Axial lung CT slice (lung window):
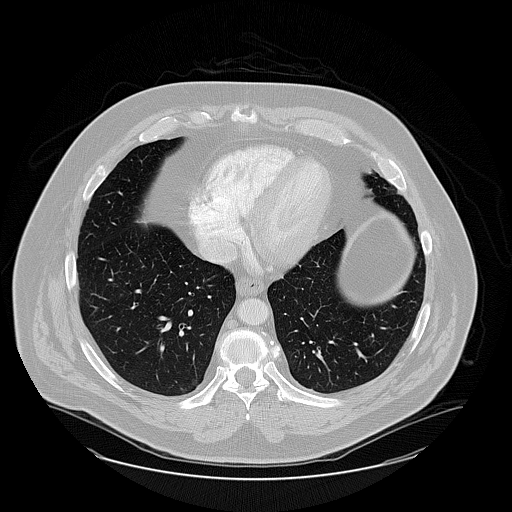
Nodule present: no